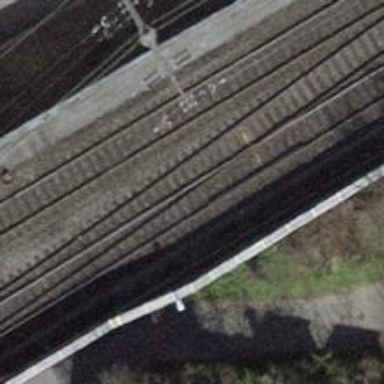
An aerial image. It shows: Siding railway track with electrified contact line.